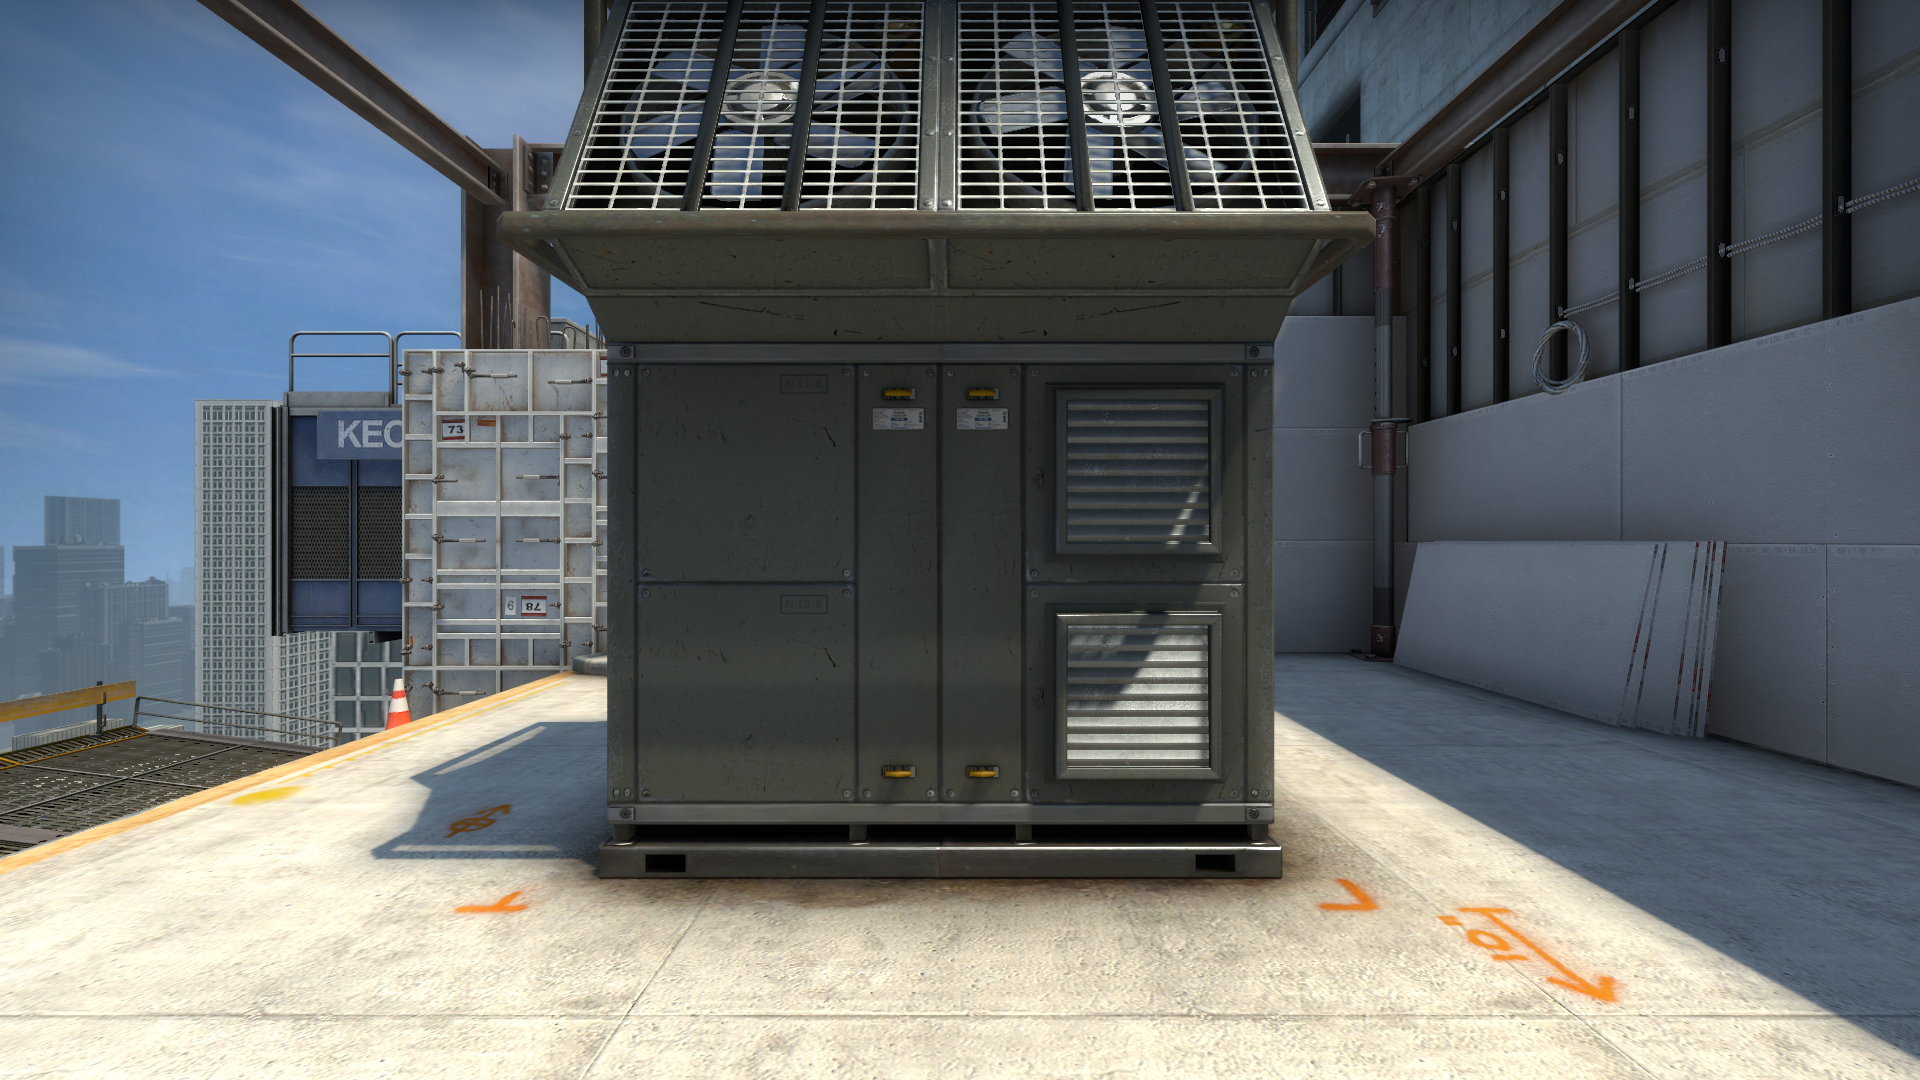
Map: de_vertigo